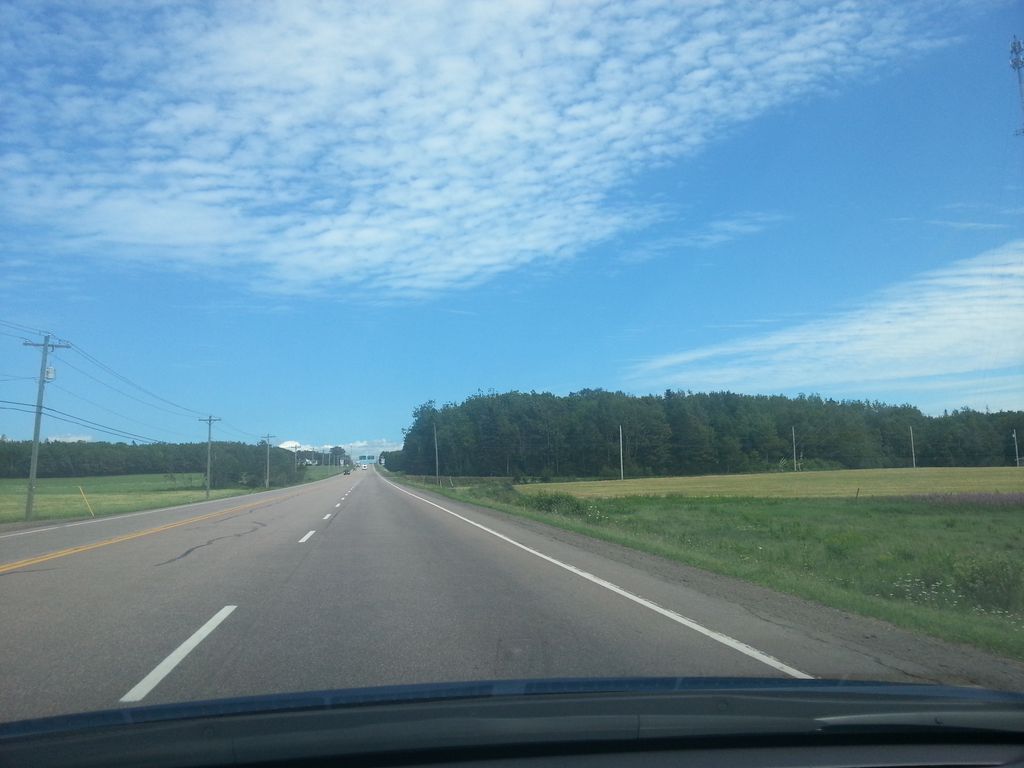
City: charlottetown